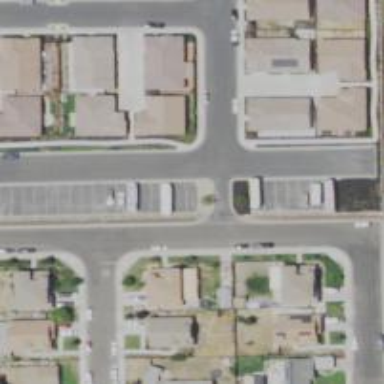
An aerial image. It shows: Alleyway designated as service road.